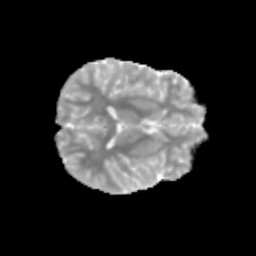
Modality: MD
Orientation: axial
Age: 10
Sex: female
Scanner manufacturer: siemens
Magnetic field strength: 3 T
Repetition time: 3.8 s
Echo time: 0.07 s